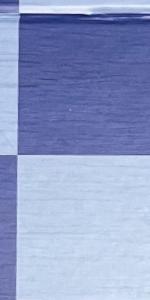
Label: Empty